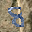
Label: 8